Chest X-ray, PA view. Patient: 54 years old, sex F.
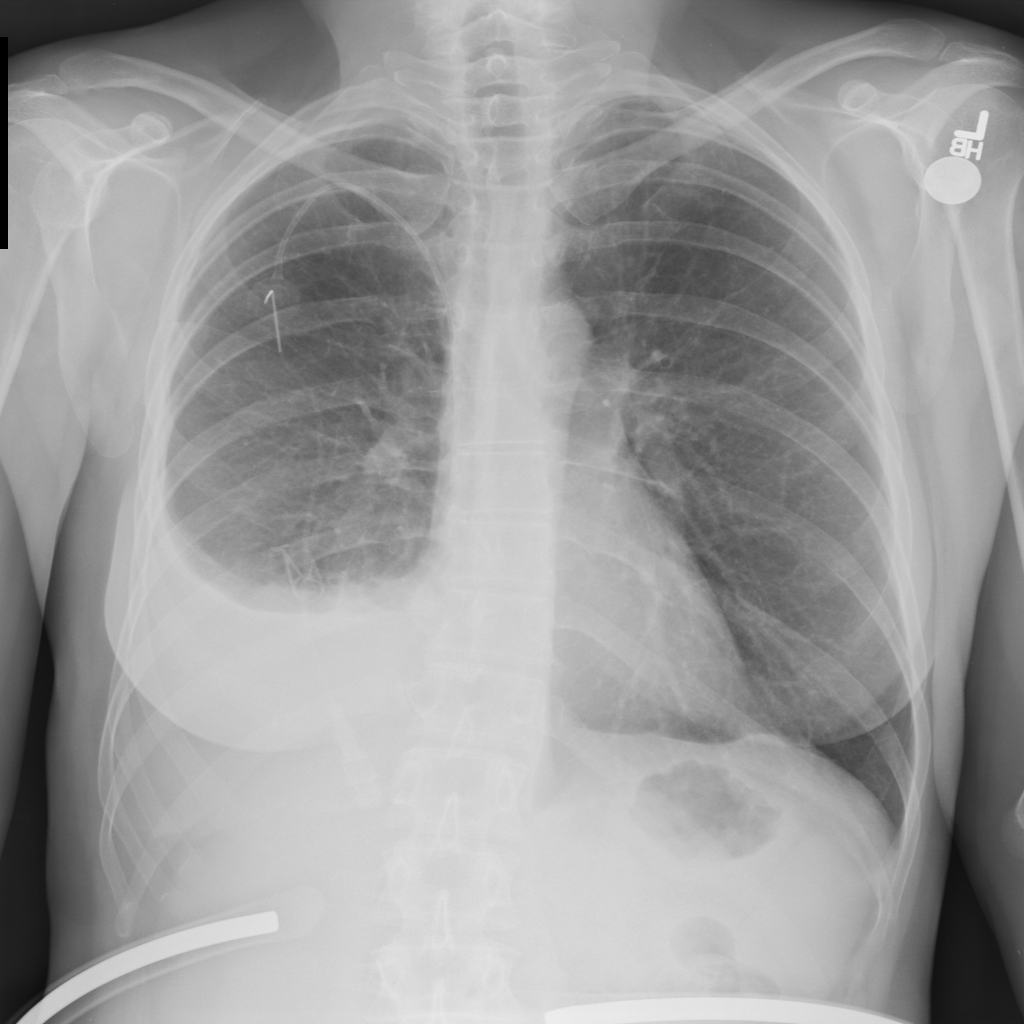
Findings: Effusion